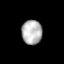
Tissue: lung
Cell type: Myeloid cells
Senescence score: 0.2119
Nuclear area (px): 491
Mean DAPI intensity: 181.436